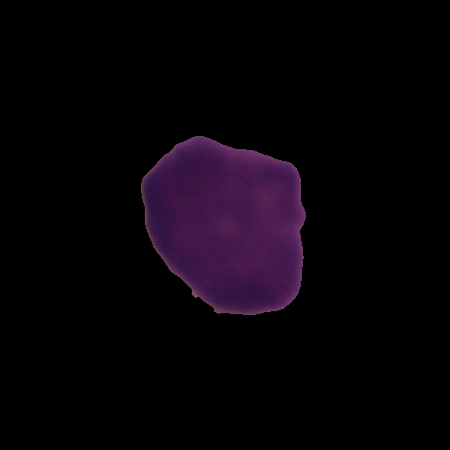
Label: healthy